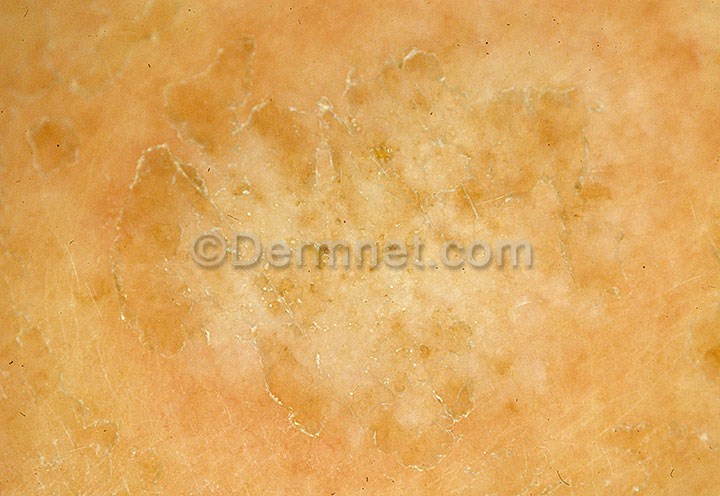
Disease: Psoriasis pictures Lichen Planus and related diseases